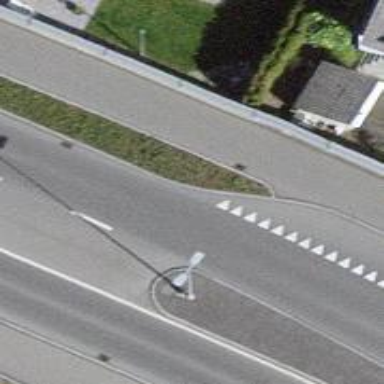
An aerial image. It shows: Primary highway with track for cycling on the right side.